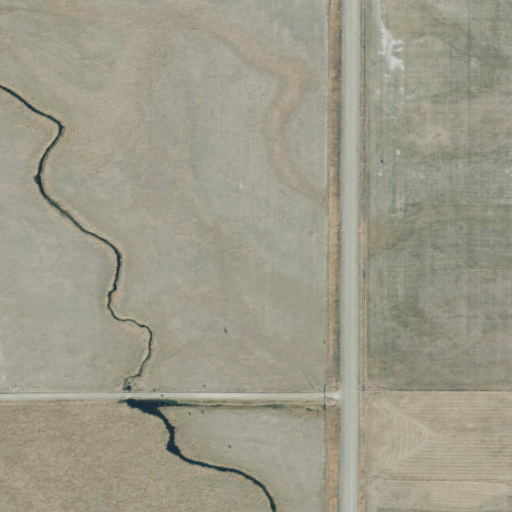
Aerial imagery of plain(s) in Montana named Lost Prairie containing grassland, shrub, and woody wetlands